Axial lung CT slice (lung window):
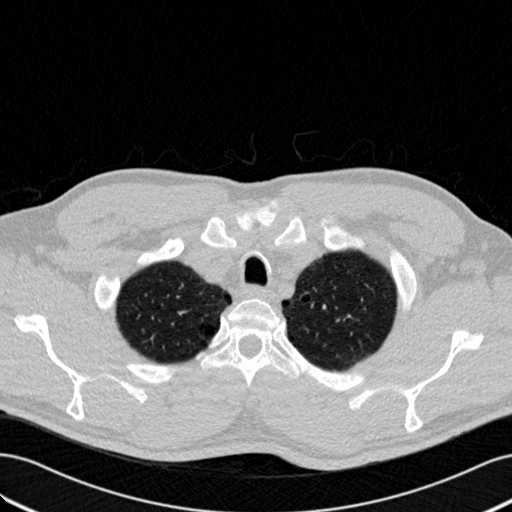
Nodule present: no